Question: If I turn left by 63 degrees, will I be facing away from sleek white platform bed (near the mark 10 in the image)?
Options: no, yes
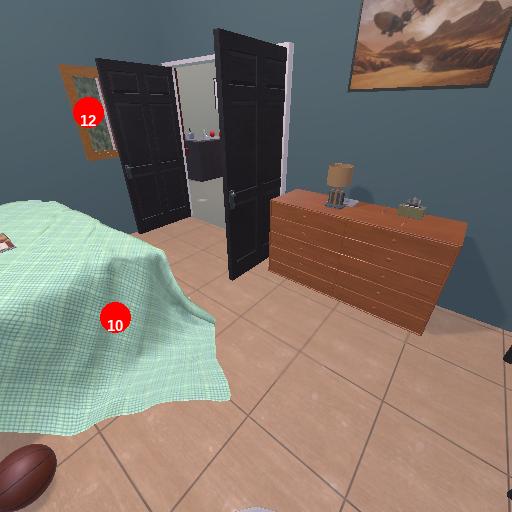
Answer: no